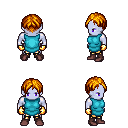
a pixel art fantasy rpg character, male body template, dark elf, purple skin, teal tunic, gold greaves, dark blonde parted hairstyle, gold gloves, maroon shoes, four views (front, back, left, right), 2x2 character sprite sheet, small pixel art, hard edges, no anti-aliasing